Question: I am trying to read an AVI file into Matlab but am having a problem with the frames being sheared. I am using the Matlab code from Mathworks for VideoReader with only a few minor modifications.
'''
xyloObj = VideoReader('video.avi');
nFrames = xyloObj.NumberOfFrames;
vidHeight = xyloObj.Height;
vidWidth = xyloObj.Width;
% Preallocate movie structure.
mov(1:nFrames) = ...
struct('cdata', zeros(vidHeight, vidWidth, 3, 'uint8'),...
'colormap', []);
% Read one frame at a time.
for k = 1 : nFrames
mov(k).cdata = read(xyloObj, k);
end
imagesc(mov(1).cdata)
colormap gray
'''
Below is a single frame from the video. Has anyone encountered this before? The video was produced by a <URL>. The video shows no shearing when played in VLC. I know I can correct the shearing with a simple image processing operation, but I'd rather just avoid the problem altogether. Thanks in advance.

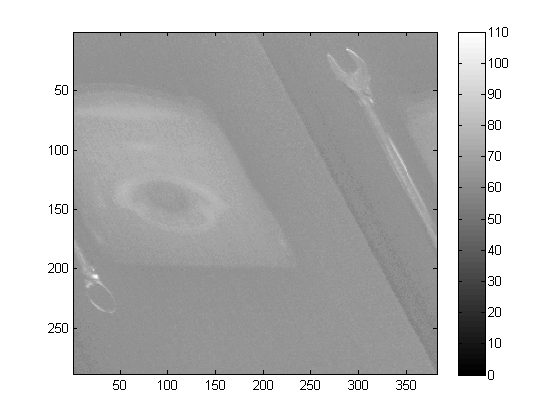
Answer: I fixed the problem by using <URL> to convert the file from YUY2 to RGB24. The new file is 50% larger, but Matlab can read it correctly and without shearing.